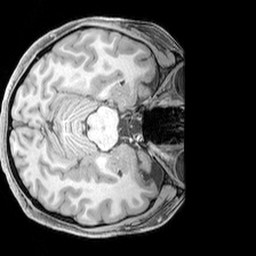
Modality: T1w
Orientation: axial
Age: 20
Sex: female
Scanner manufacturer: siemens
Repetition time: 2.3 s
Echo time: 0.00226 s